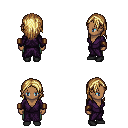
a pixel art fantasy rpg character, female body template, human, dark skin, purple robe, teal pants, blonde long hairstyle, leather bracers, black shoes, four views (front, back, left, right), 2x2 character sprite sheet, small pixel art, hard edges, no anti-aliasing